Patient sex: F
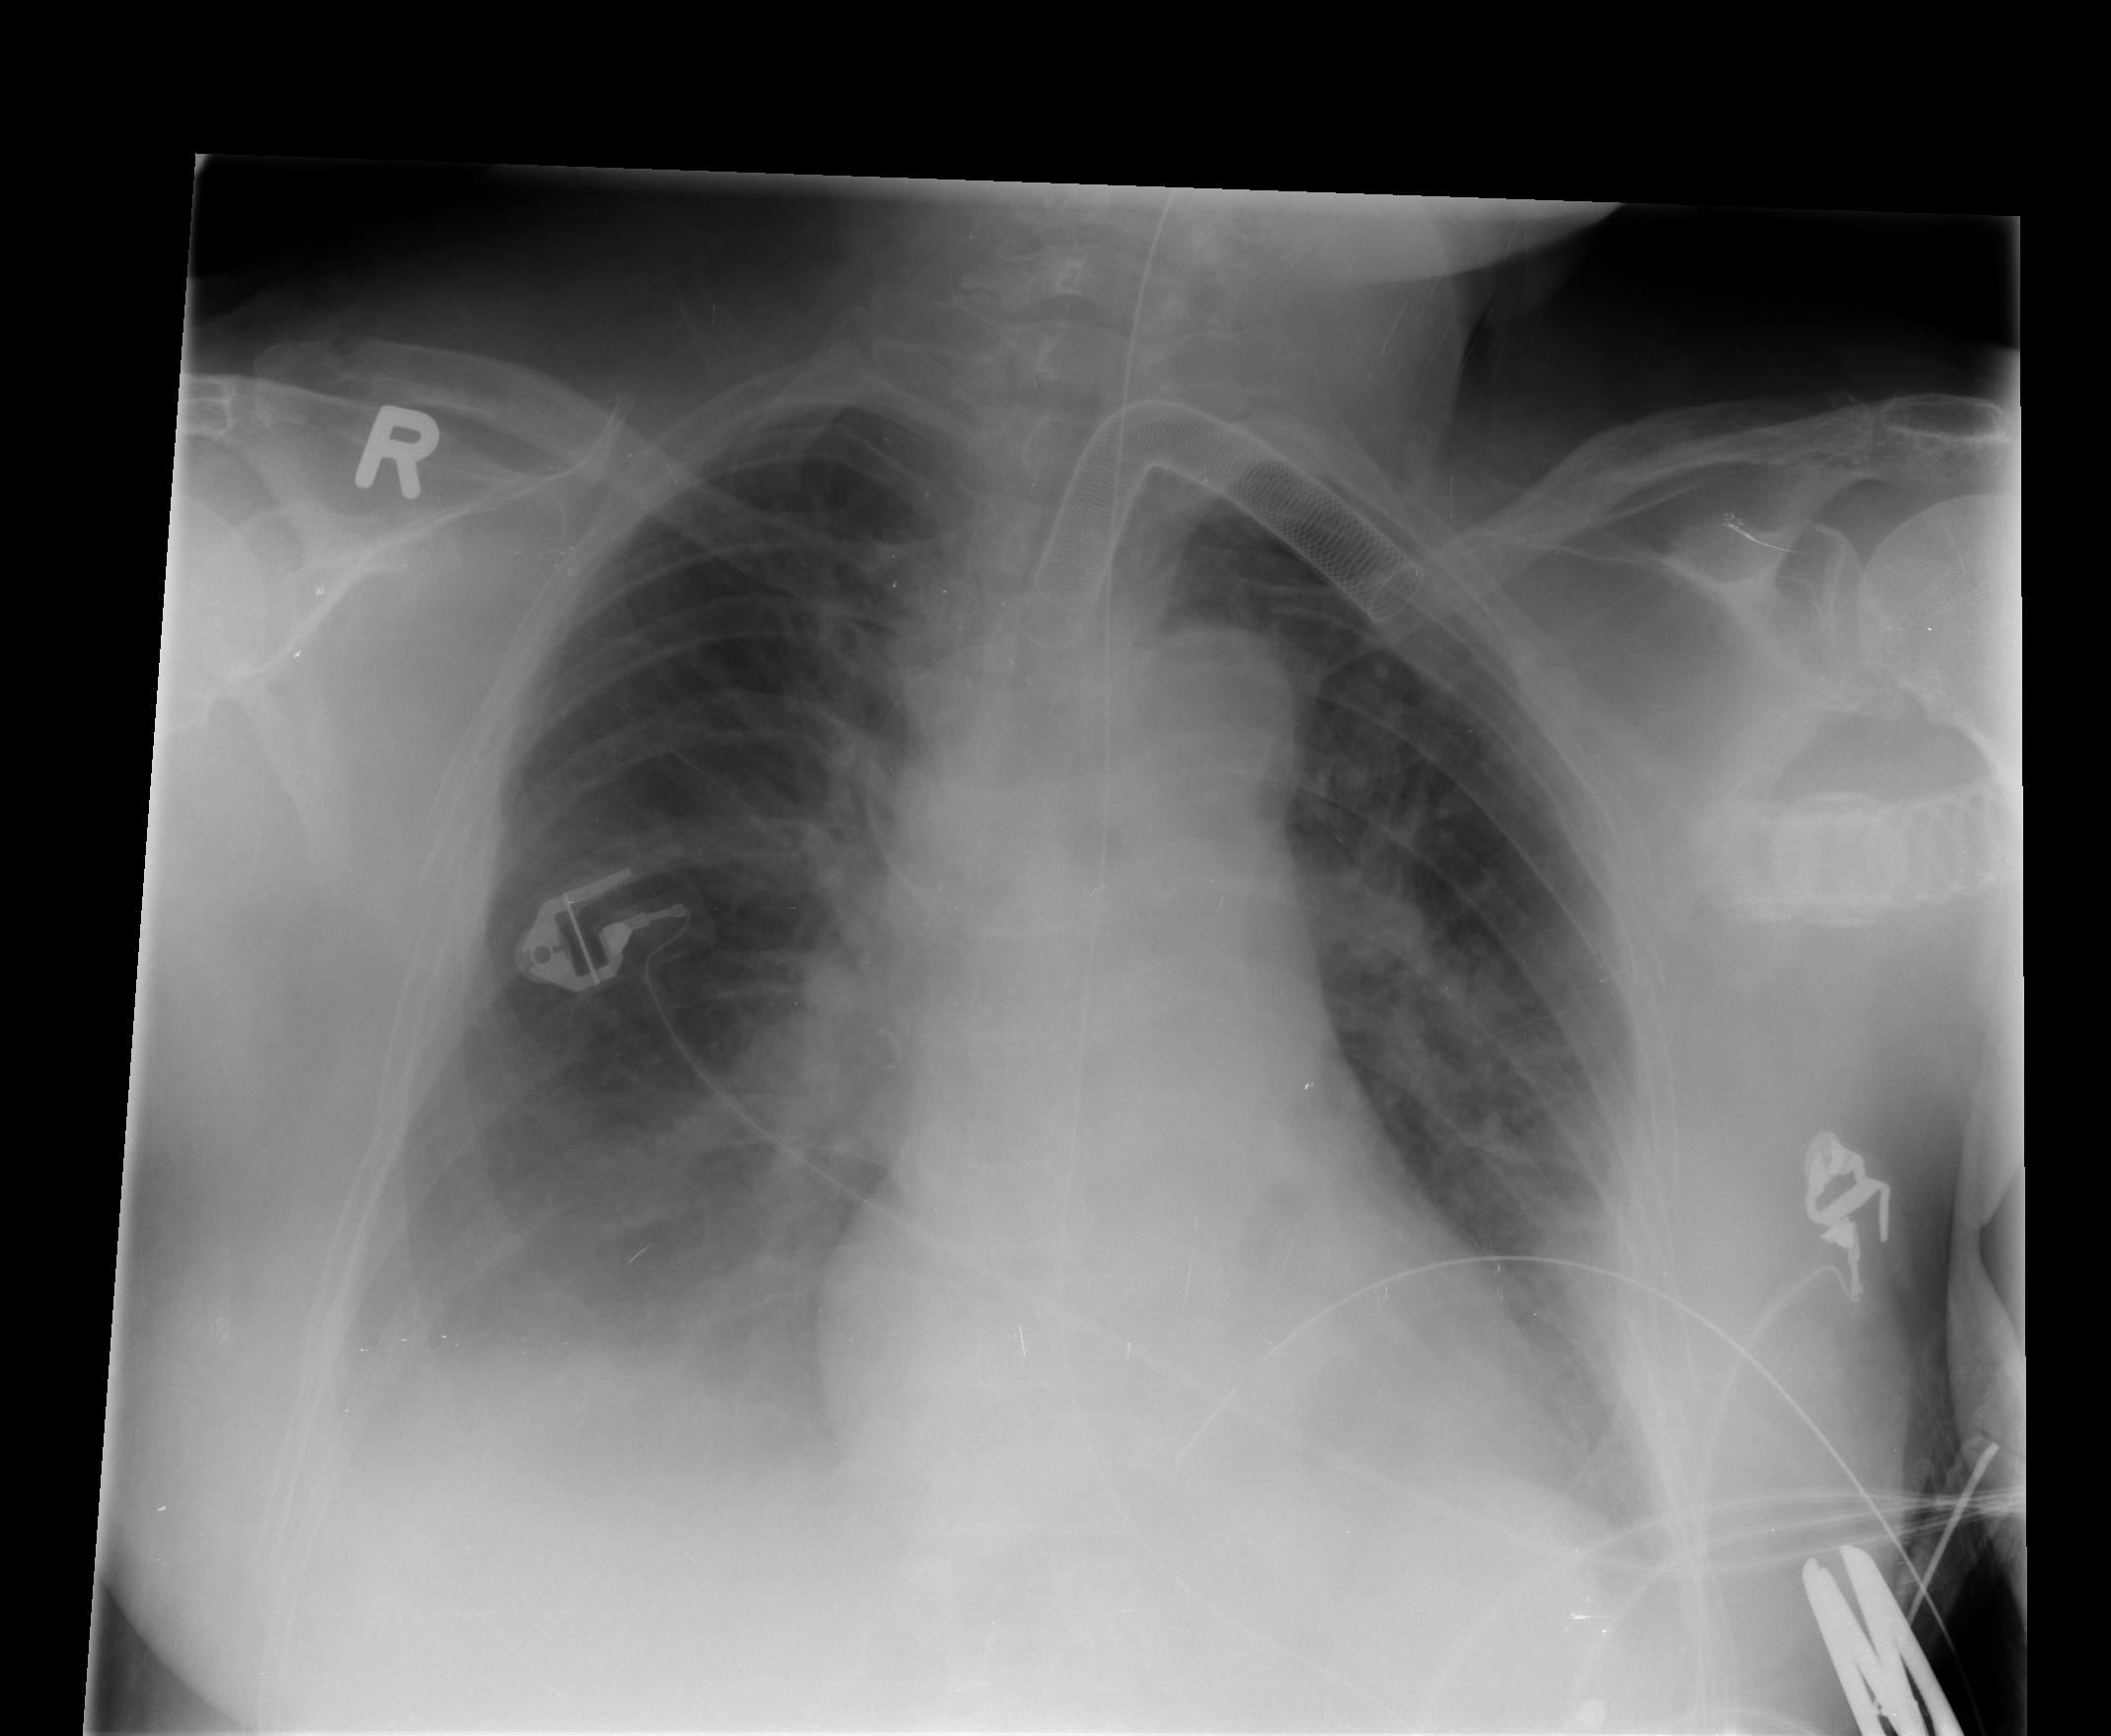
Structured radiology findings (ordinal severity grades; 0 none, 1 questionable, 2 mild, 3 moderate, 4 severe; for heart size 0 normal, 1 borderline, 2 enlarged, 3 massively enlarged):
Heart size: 1
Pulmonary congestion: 2
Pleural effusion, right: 3
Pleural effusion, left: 2
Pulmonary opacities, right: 0
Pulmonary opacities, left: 0
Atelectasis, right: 2
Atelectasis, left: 2